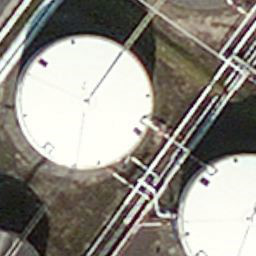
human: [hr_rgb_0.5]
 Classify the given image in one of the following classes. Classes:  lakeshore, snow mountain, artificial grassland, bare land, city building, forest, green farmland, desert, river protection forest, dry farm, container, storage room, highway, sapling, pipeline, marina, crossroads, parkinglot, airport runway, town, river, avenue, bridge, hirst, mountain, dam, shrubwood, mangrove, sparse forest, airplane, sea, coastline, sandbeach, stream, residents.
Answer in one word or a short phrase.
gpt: storage room